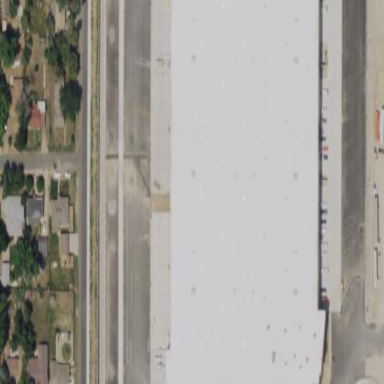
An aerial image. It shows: Warehouse.